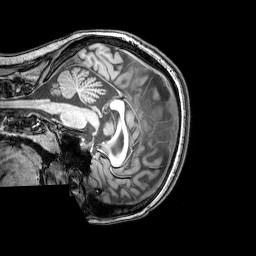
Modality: T1w
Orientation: sagittal
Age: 25
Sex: female
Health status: healthy
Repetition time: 0.081 s
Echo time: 0.037 s